Question: I added two images together using the addweighted function of openCV
'''
addWeighted(ROI,1,watermark,0.5,0.0,ROI);
'''
however , when i try to do the reverse , I get patches of black instead of removing the second image from the resultant image .
'''
addWeighted(ROI,1,watermark,-0.5,0.0,ROI);
'''
I have tried using subtract as well but I am getting the same result.
The image below describes what I'm talking about.
Do note that my algorithm did not correctly detect all the watermarked areas, but for those which were detected correctly, I am unable to subtract the watermark from it.

It would be greatly appreciated if you guys could advise me on what to do for the subtraction.
Thank you.
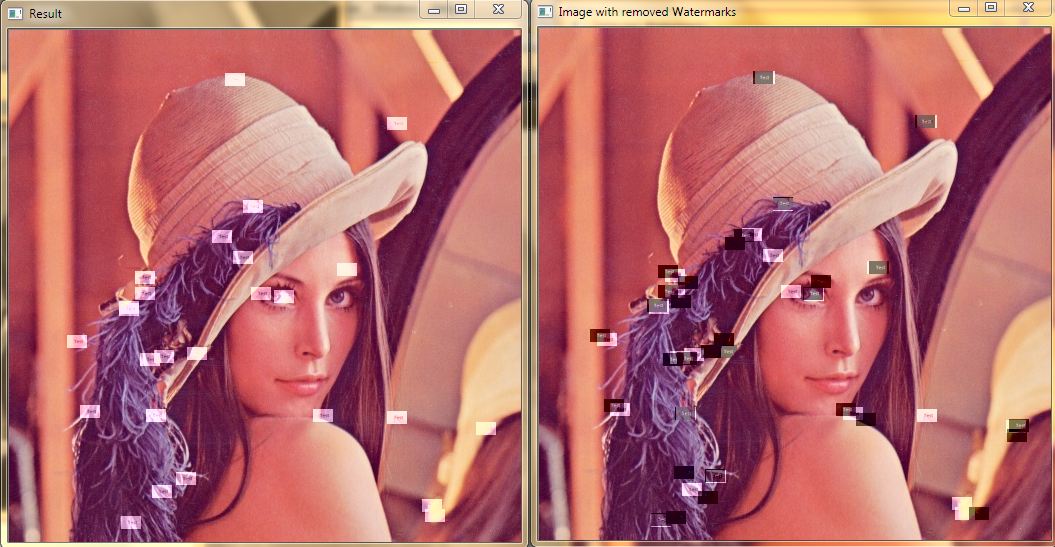
Answer: According to <URL> and your last argument is depth type...not array...so it should be -1 if 'watermark' and 'ROI' are of the same depth or you put the depth value you want to put...if you note in the docs the final value is a saturated value ...that is if it exceeds 255 it is being pulled down to 255...so no wonder if you subtract you won't get the two exact value.
** EDIT:**
for you 'I + 0.5W = R' where 'I' is the lena image, 'W' is the watermark and 'R' is the resultant image. Since 'R' is getting truncated above 255 so store the 'R' in an integer matrix 'CV_32UC3'. Since you are using OpenCV 2.1 so its better you perform the weighted addition by scanning the image rather than using OpenCV API. That way you can save the 'R' in an integer matrix where the max value you can get is (255 + 255), which will be easily stored. For display use the uchar matrix (truncated one) and for reversing the process use the integer matrix...